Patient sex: F
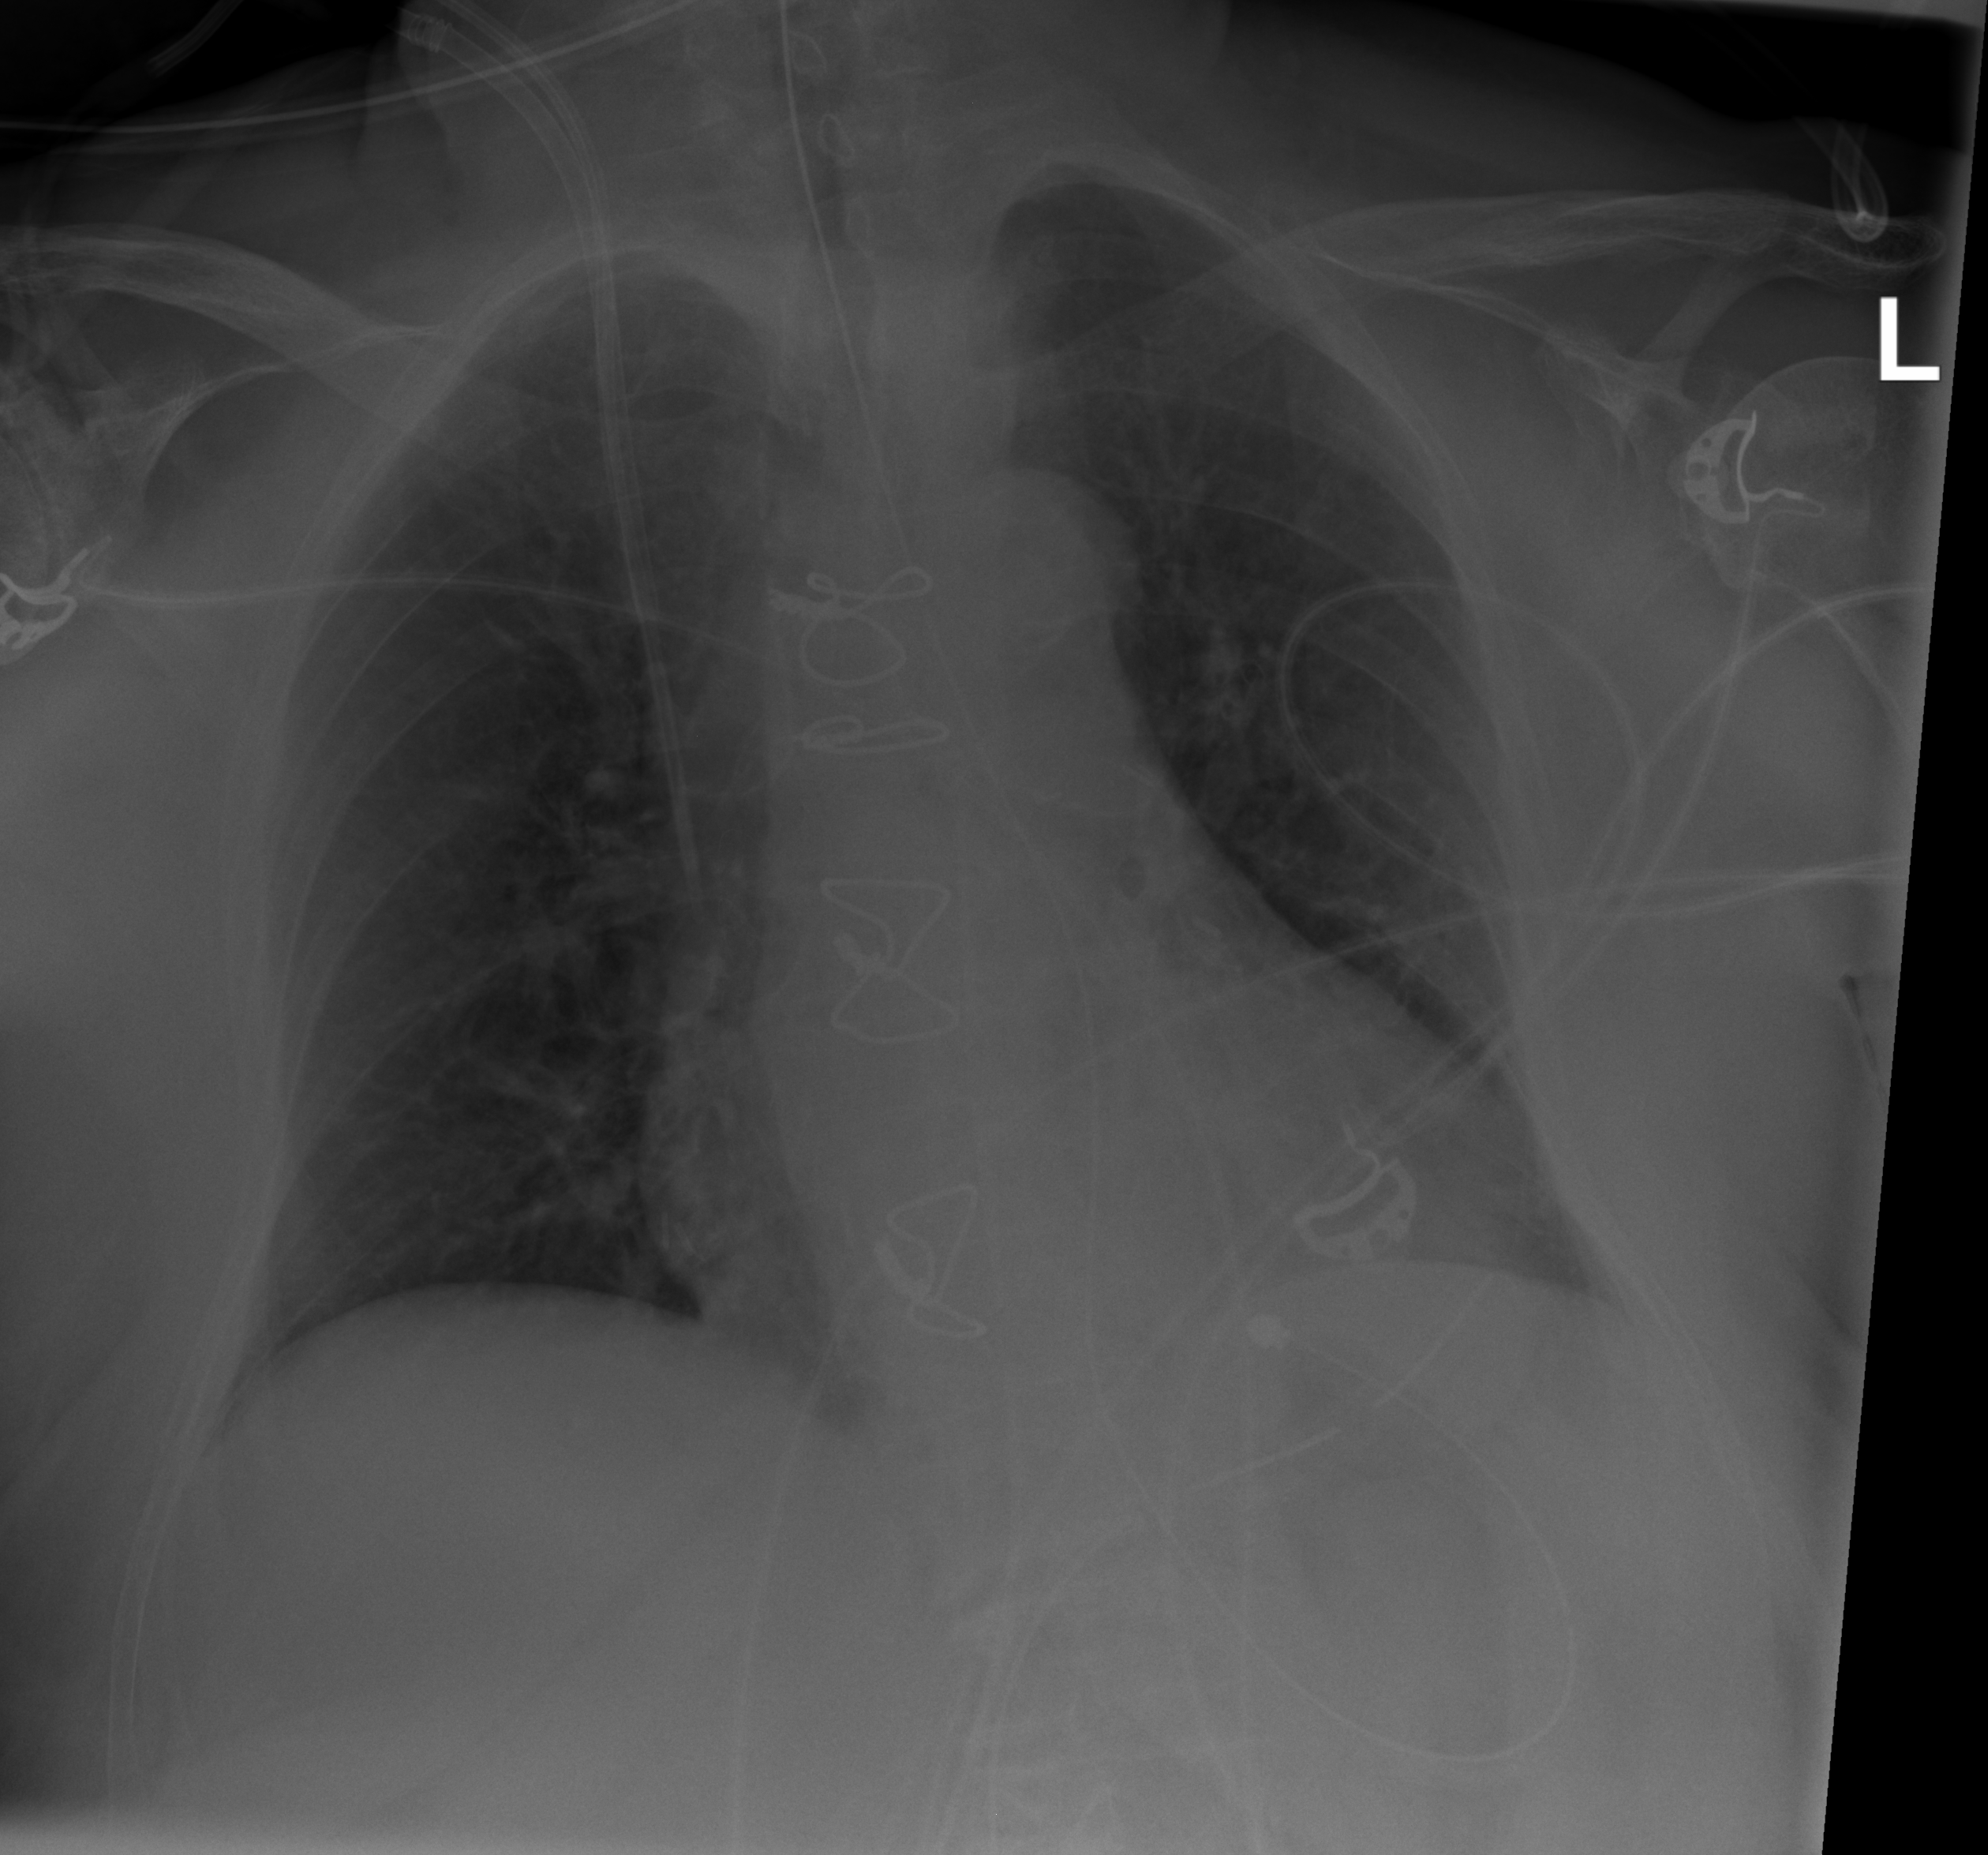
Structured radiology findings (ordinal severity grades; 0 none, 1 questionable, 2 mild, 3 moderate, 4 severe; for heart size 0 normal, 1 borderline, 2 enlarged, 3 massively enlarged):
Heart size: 1
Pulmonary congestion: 0
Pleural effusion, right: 0
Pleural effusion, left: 1
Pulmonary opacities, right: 0
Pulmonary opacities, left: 0
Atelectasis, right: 0
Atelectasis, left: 0